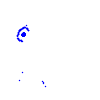
Particle: pion